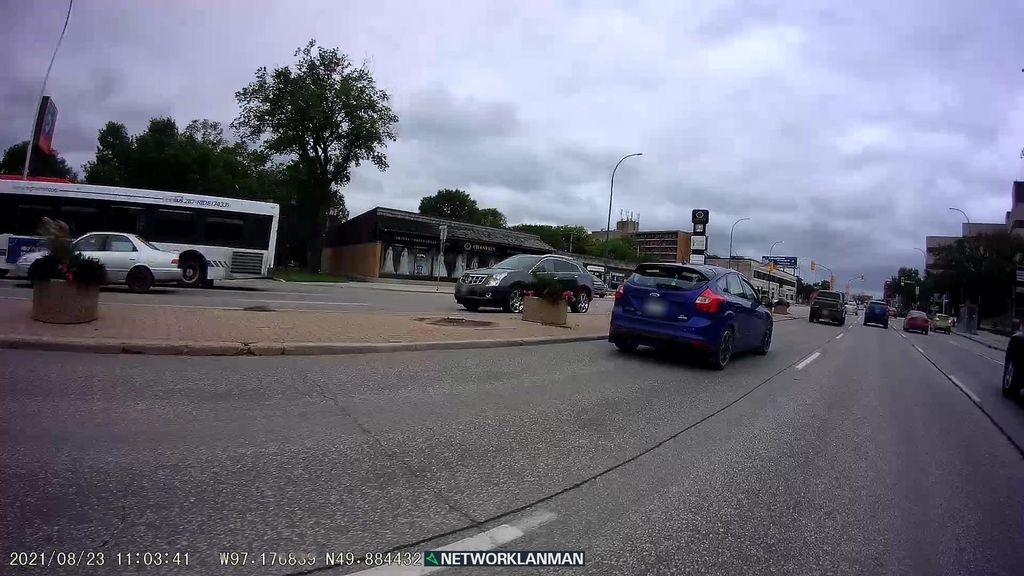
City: winnipeg